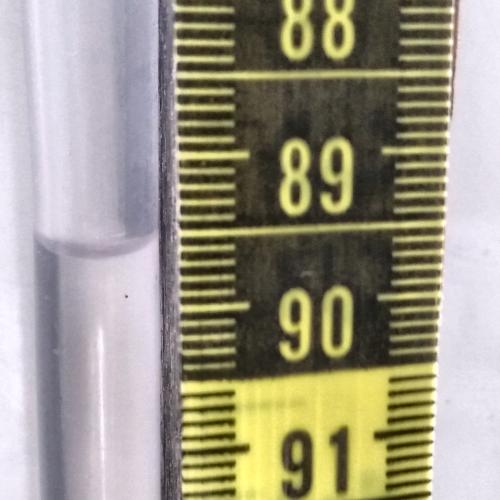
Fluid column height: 89.6 cm